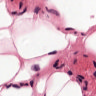
Metastatic tissue present: no